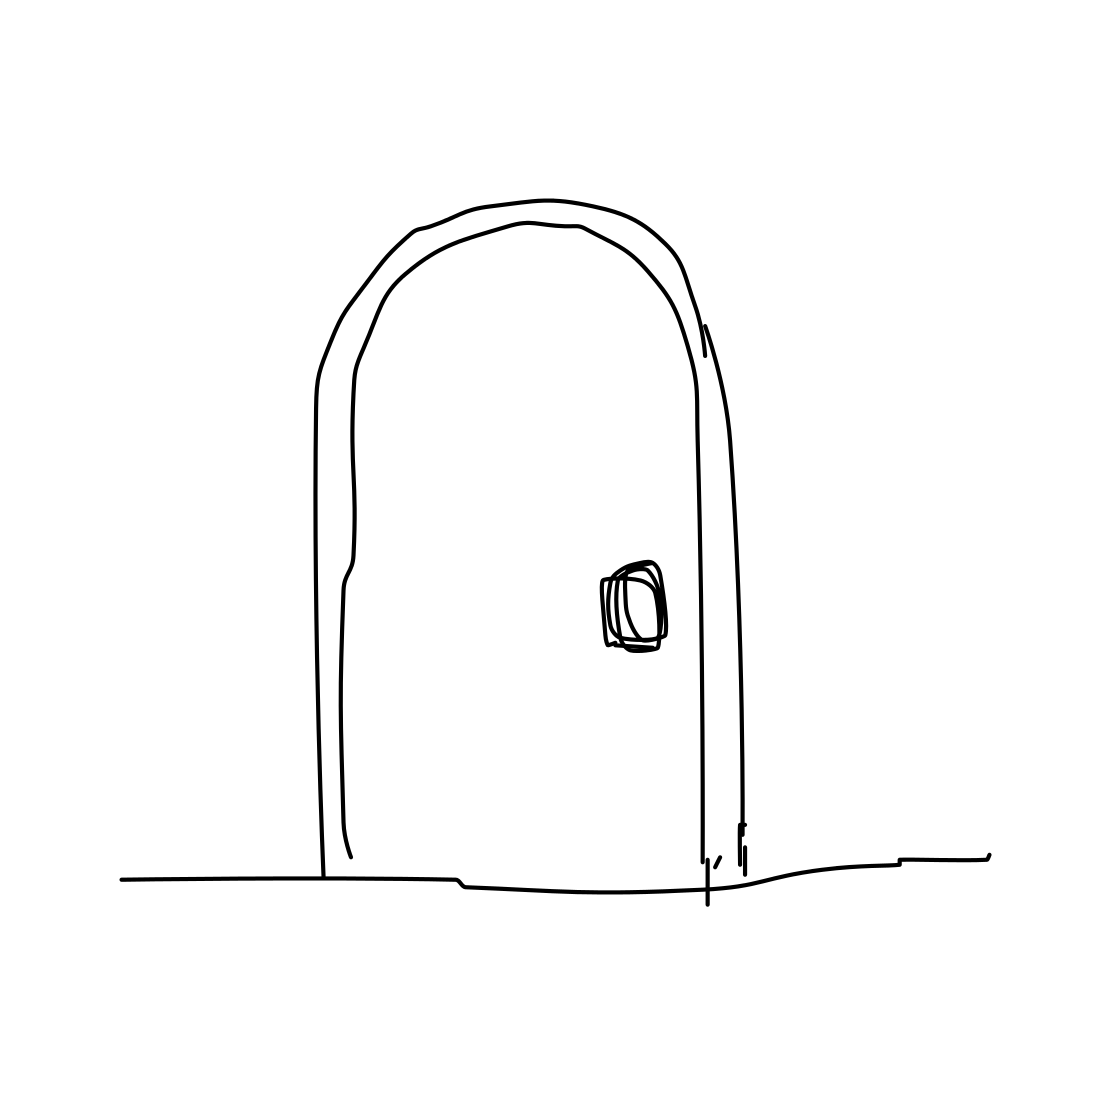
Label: door